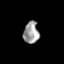
Tissue: skin
Cell type: Epithelial cells
Senescence score: 0.2234
Nuclear area (px): 327
Mean DAPI intensity: 158.462